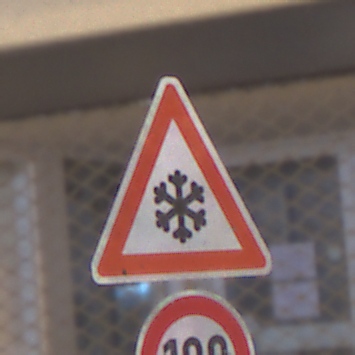
Verkehrszeichen: SchneeOderEisglaette
Zusatzzeichen unten: Geschwindigkeit120
Umgebung: Outdoor, Urban
Tageszeit: Night
Wetter: Overcast
Licht: Artificial
Jahreszeit: Winter
Kontrast: MediumContrast